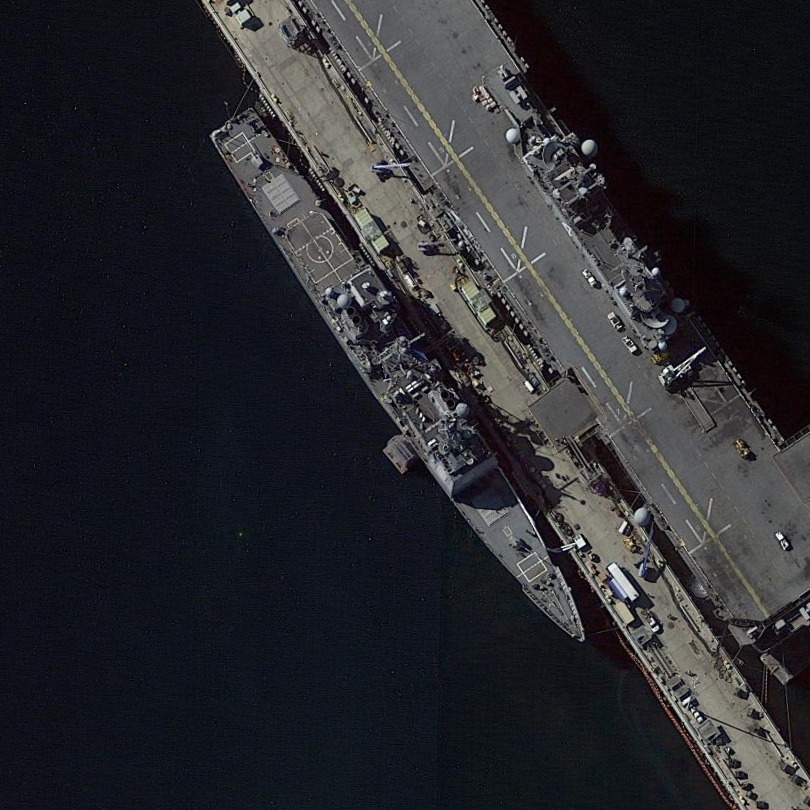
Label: cruiser